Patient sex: M
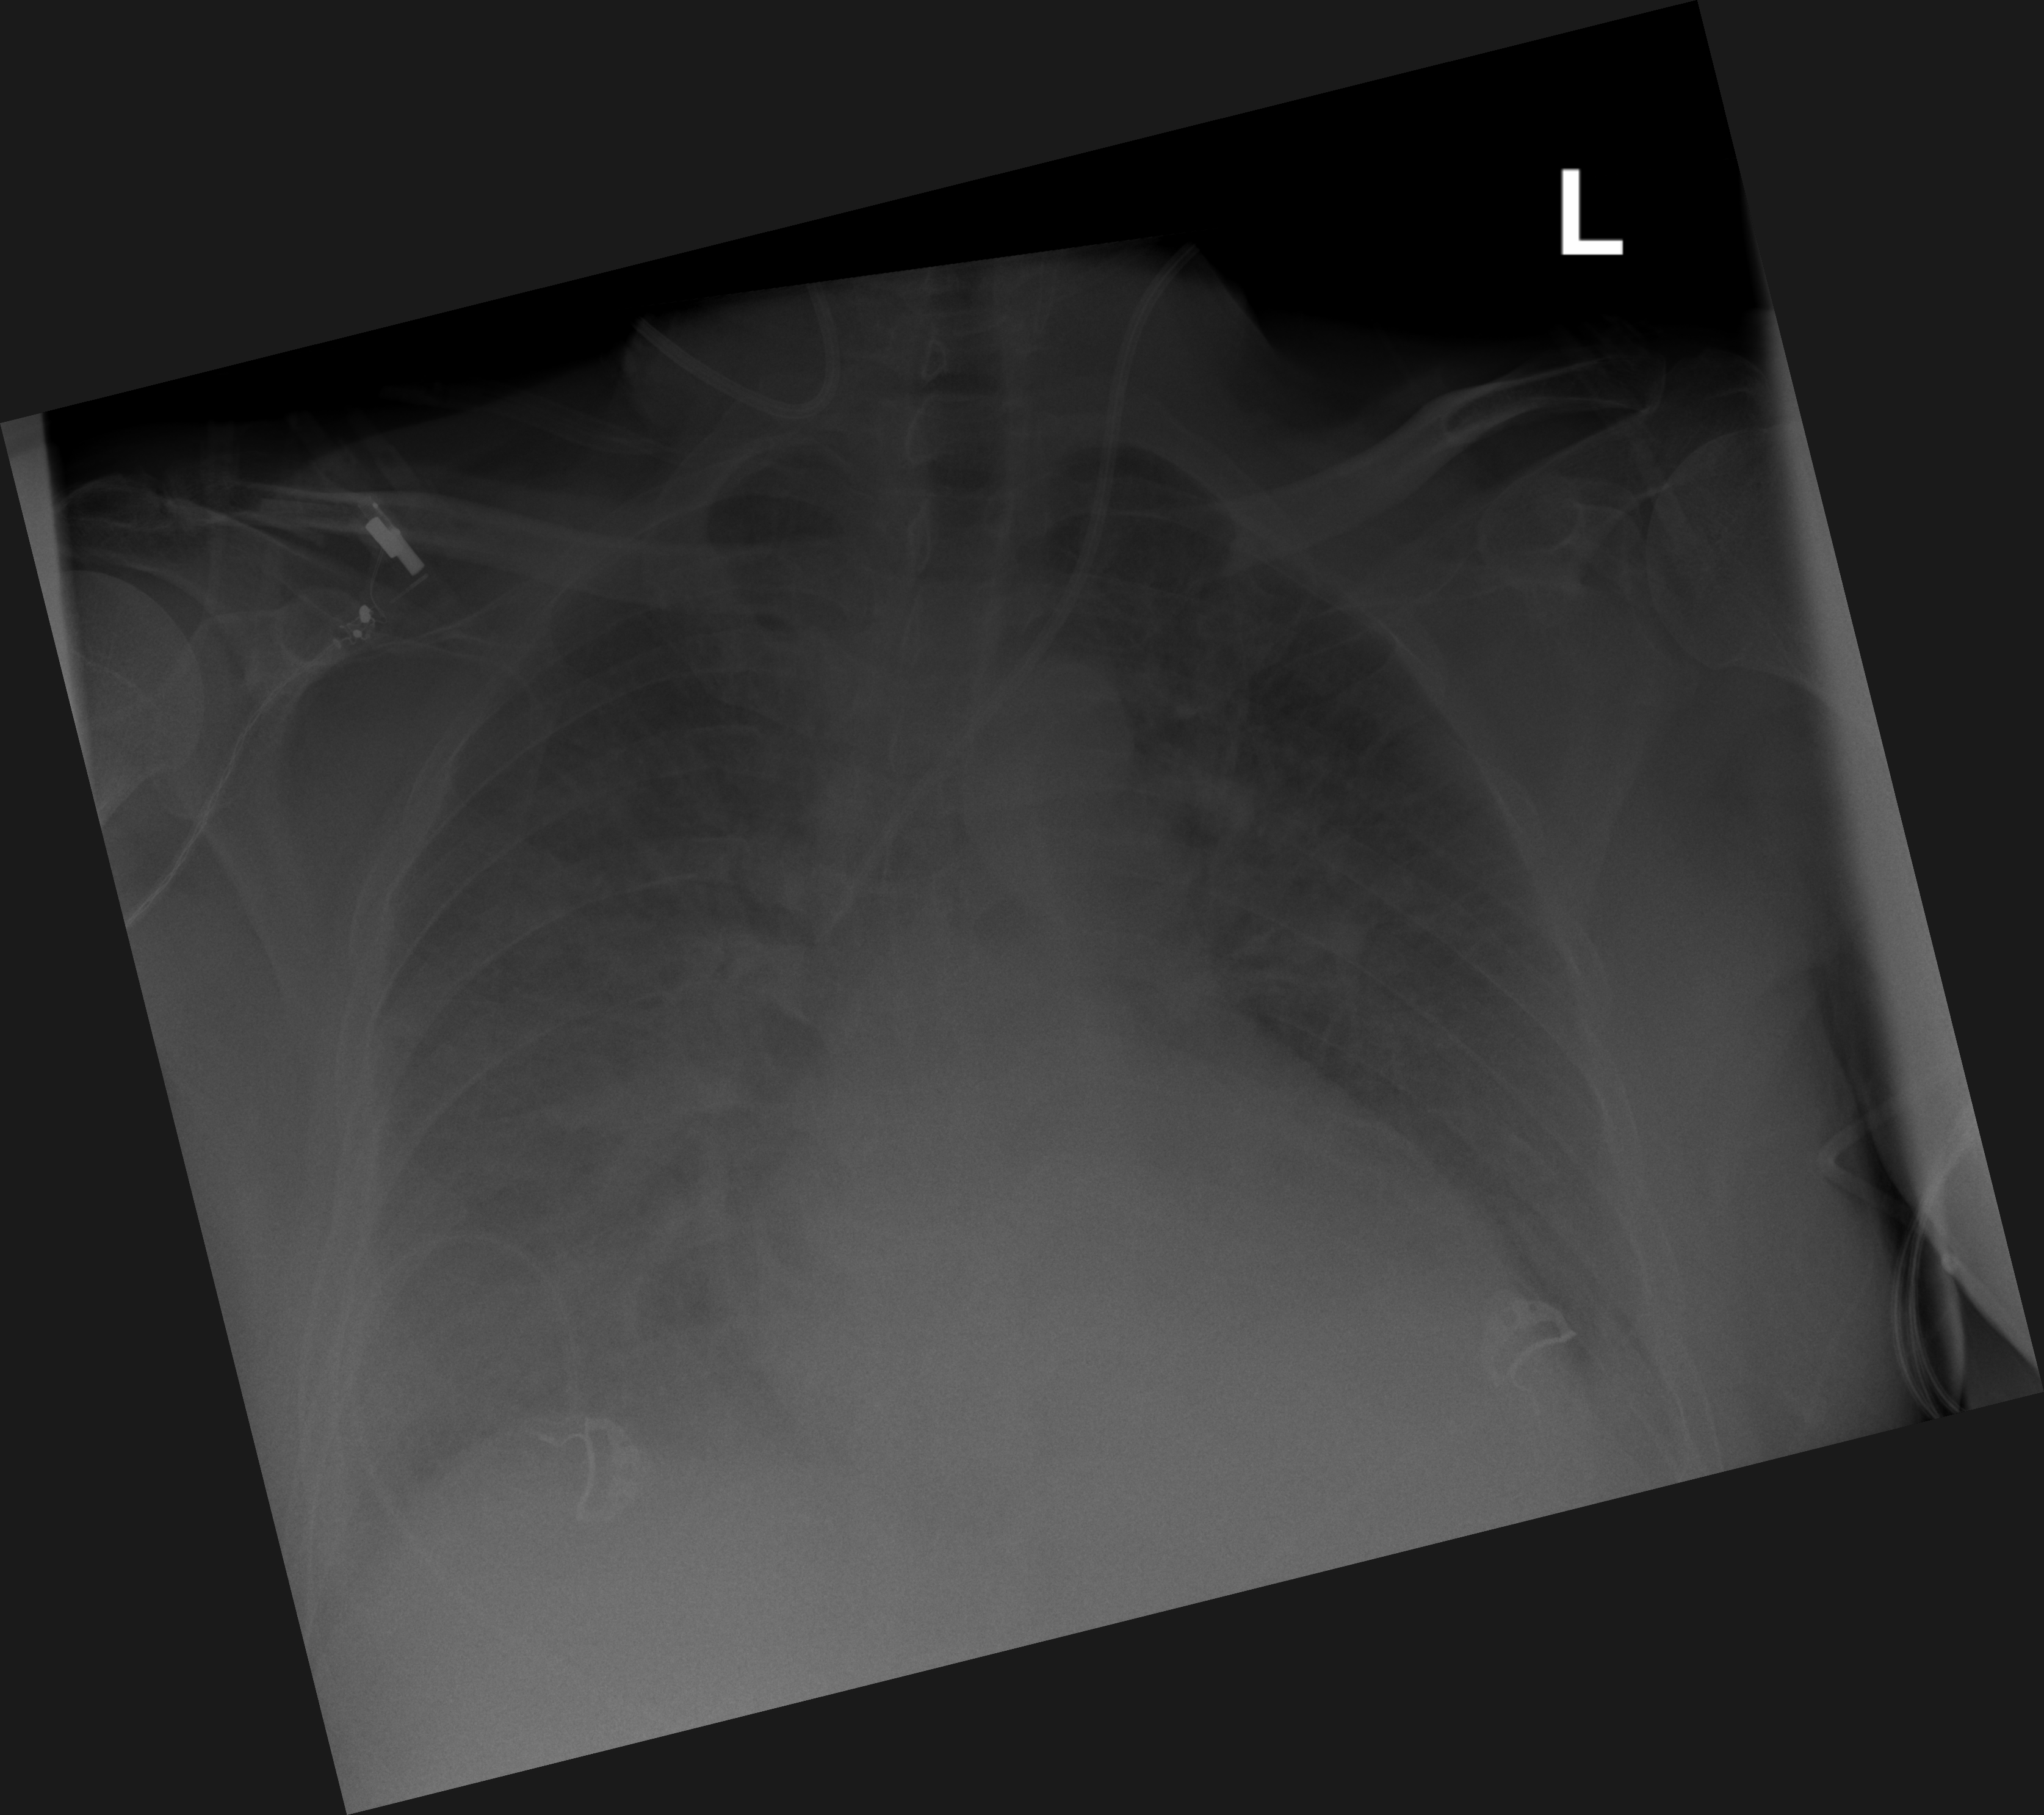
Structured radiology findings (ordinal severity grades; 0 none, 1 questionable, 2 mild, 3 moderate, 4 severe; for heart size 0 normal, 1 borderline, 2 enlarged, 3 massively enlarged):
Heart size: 2
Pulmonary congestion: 2
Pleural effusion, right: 4
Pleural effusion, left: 4
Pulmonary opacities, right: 3
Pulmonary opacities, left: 2
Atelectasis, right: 3
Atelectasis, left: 3